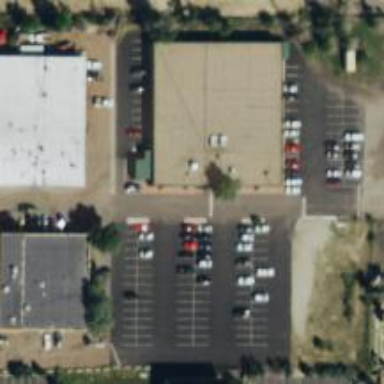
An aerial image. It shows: Building with bowling alley inside.